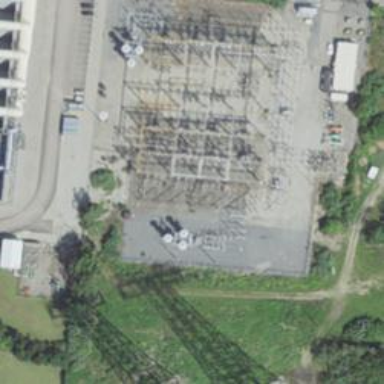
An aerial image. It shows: Switch for power supply.